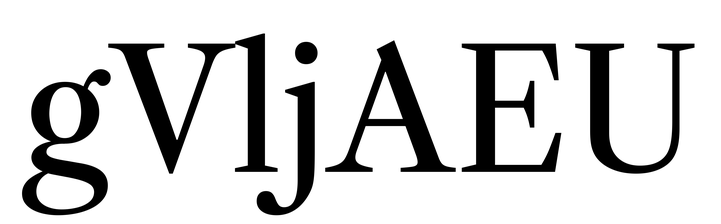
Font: LibreCaslonText_Regular